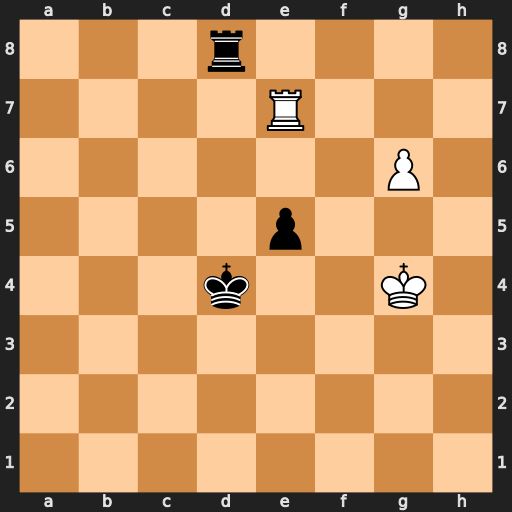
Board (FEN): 3r4/4R3/6P1/4p3/3k2K1/8/8/8
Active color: w
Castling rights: -
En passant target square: -
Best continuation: Kf5 Rf8+ Rf7